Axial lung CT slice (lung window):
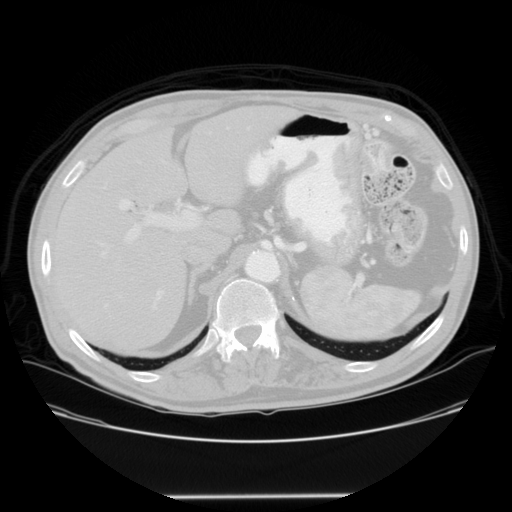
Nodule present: no